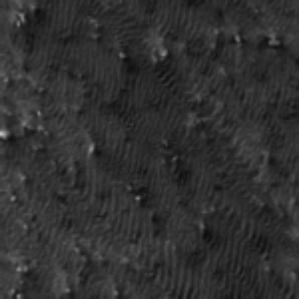
Label: frost